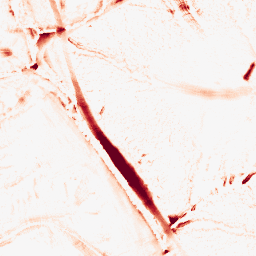
Category: morphological
Decomposition family: morphological
Decomposition parameters: operation: opening
size: 10
Upsampling method: bicubic_16x
Upsampling parameters: scale: 16
Upsampling scale: 16